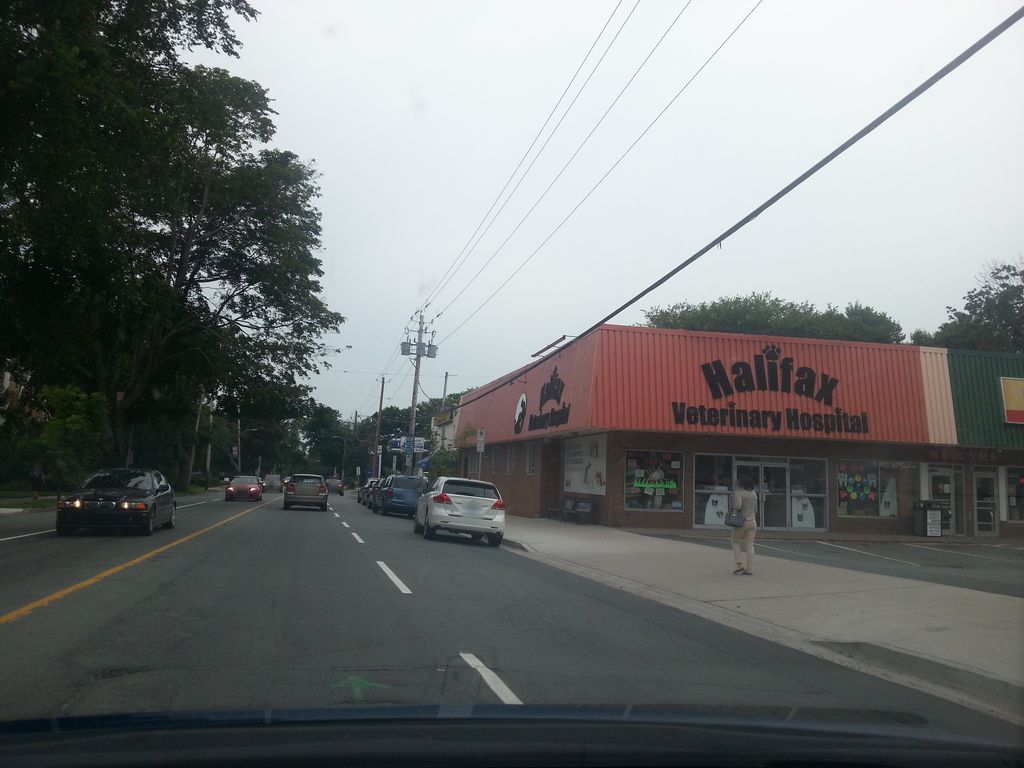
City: halifax